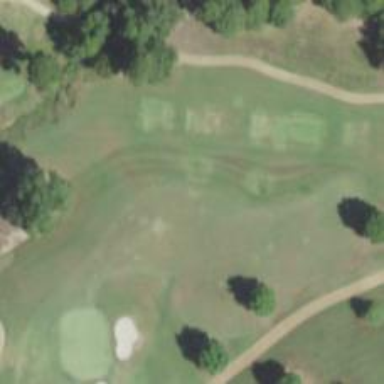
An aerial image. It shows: Area of rough grass used for golf.